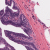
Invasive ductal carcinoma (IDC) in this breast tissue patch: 0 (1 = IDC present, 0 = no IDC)